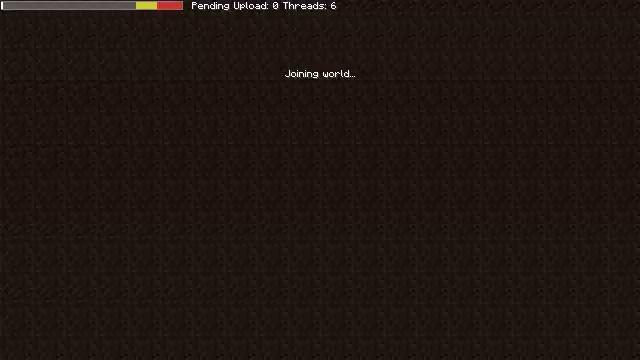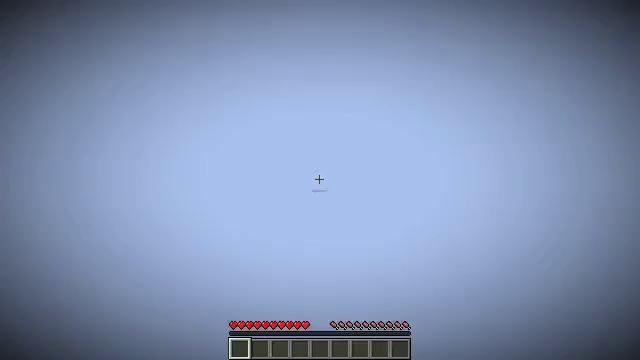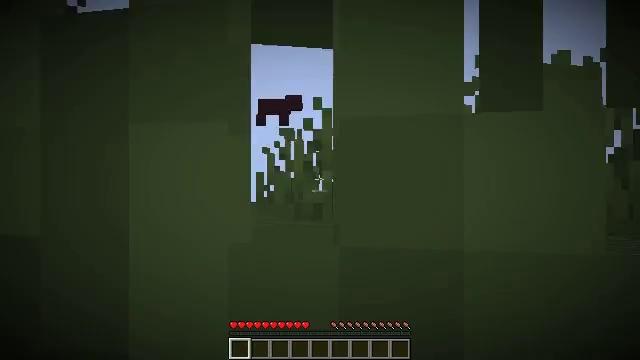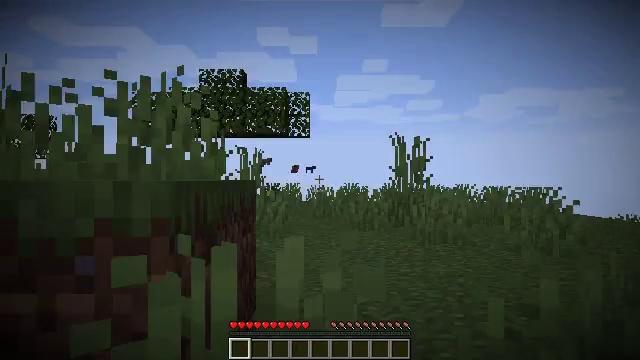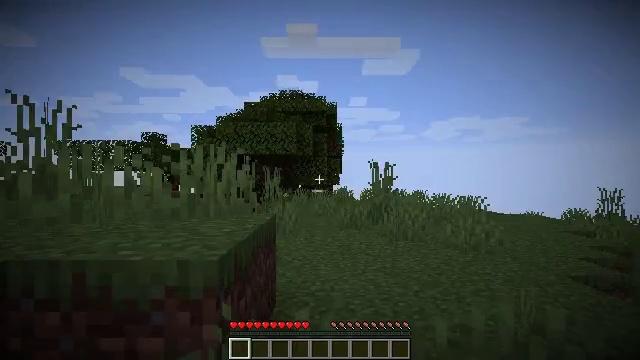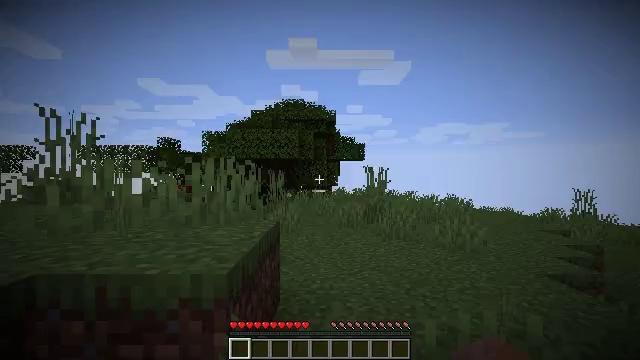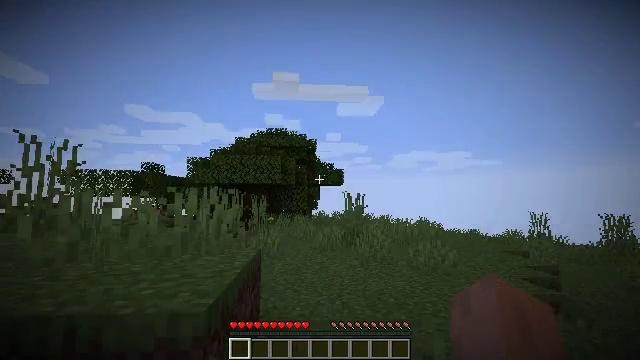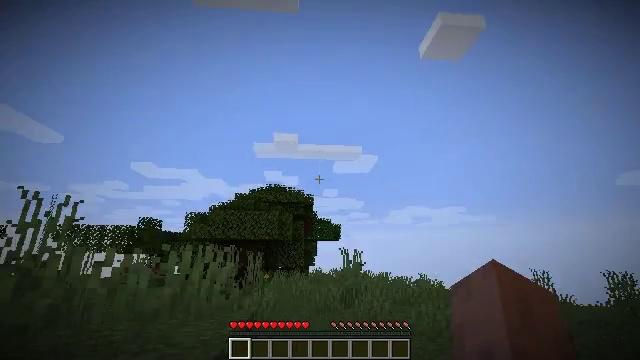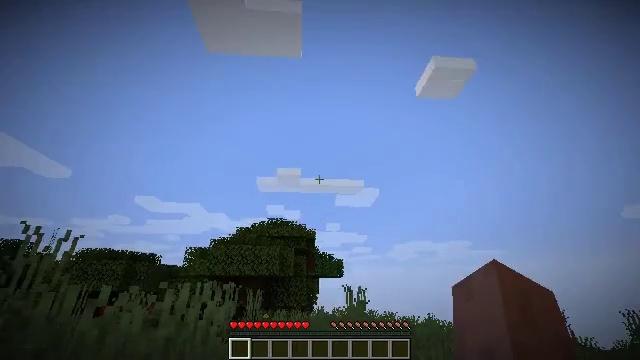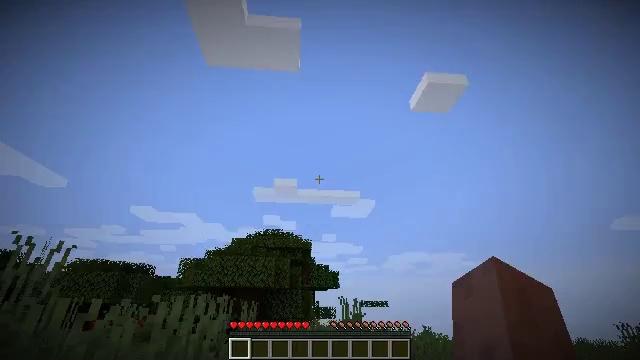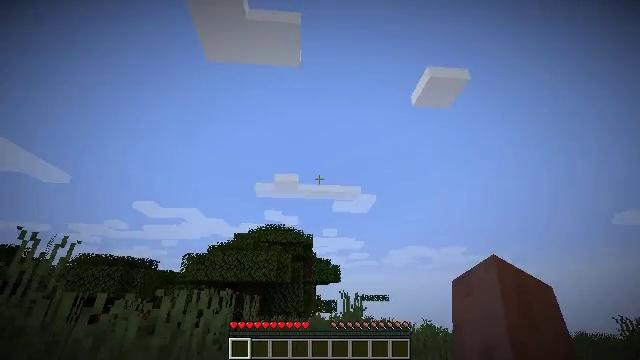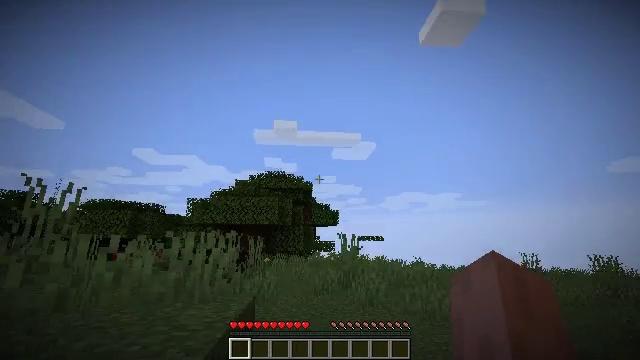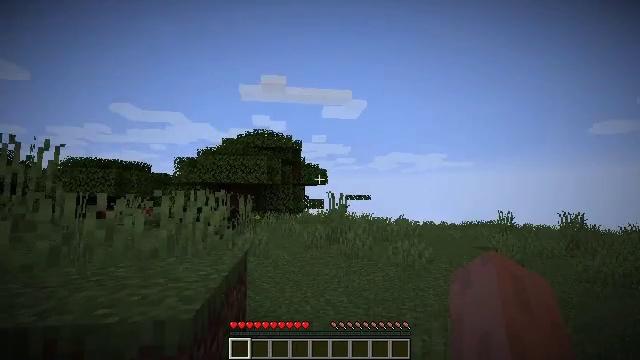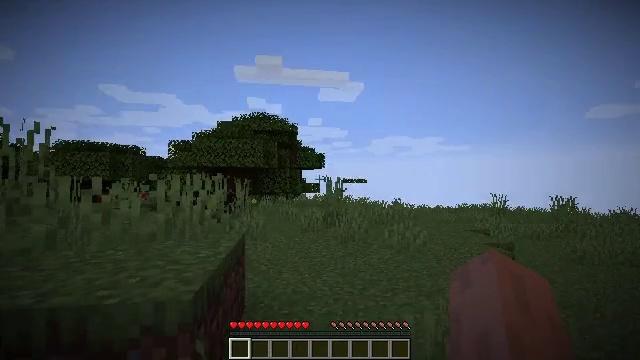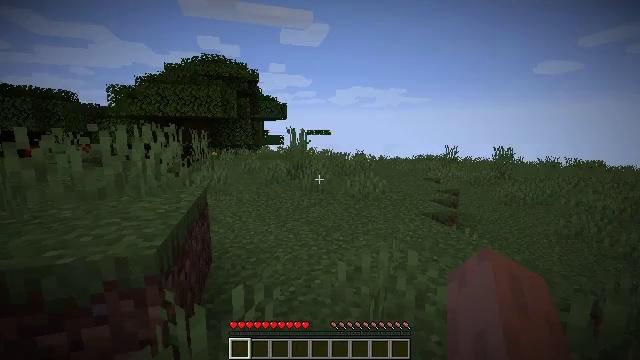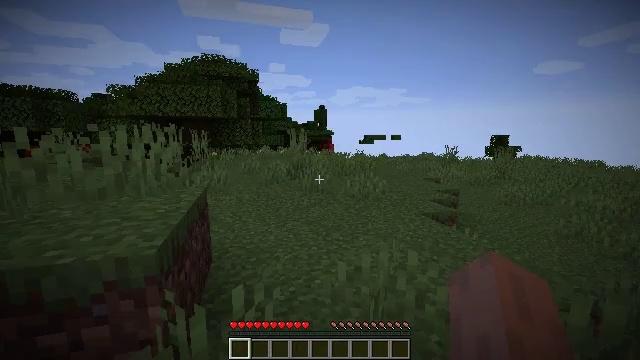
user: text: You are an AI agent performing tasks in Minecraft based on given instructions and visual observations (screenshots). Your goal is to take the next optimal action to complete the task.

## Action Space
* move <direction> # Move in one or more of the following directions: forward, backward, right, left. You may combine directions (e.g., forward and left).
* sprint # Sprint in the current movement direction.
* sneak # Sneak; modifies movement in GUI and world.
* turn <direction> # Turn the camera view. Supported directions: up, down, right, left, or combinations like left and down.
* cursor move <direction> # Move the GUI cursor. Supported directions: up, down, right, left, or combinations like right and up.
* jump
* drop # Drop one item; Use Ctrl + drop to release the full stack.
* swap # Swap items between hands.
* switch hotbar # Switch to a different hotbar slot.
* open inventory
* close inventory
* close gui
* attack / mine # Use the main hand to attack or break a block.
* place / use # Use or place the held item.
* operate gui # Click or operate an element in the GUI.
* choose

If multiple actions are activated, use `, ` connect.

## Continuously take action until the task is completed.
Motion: motion action
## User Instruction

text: Chop down the stripped oak log.
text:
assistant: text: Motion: attack / mine
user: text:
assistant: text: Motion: attack / mine
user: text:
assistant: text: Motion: attack / mine
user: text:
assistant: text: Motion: attack / mine
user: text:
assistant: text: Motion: attack / mine
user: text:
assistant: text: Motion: turn right and up, attack / mine
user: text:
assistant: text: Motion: turn up, attack / mine
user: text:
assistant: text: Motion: turn up, attack / mine
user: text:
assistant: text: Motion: turn up, attack / mine
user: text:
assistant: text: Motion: turn down, attack / mine
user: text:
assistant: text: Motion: turn down, attack / mine
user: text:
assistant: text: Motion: turn right and down, attack / mine
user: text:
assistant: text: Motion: turn down, attack / mine
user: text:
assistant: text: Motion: turn right and down, attack / mine
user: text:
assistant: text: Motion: attack / mine
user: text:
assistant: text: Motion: attack / mine
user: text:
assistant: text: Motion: attack / mine
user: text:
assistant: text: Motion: turn up, attack / mine
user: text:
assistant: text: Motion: turn right, attack / mine
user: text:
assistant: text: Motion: turn right and down, attack / mine
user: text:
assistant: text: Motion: turn right and down, attack / mine
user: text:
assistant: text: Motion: turn right and down, attack / mine
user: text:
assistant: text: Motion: turn right, attack / mine
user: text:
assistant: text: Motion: attack / mine
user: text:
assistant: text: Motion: attack / mine
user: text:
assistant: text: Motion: attack / mine
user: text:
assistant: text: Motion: attack / mine
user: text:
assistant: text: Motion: attack / mine
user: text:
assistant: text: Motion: attack / mine
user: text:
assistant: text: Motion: attack / mine